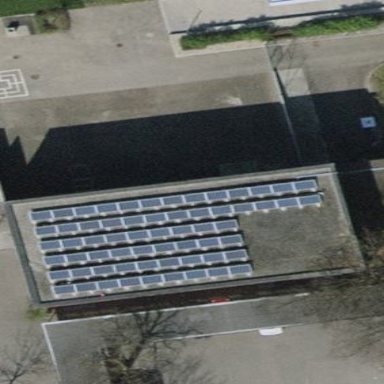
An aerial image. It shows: Solar power generator utilizing photovoltaic technology with solar photovoltaic panels.